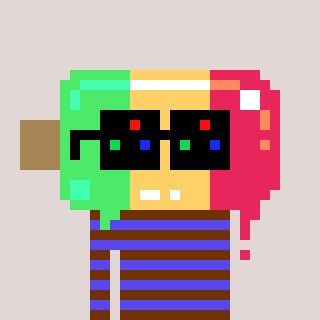
a pixel art character with square black sunglasses, a icepop-shaped head and a computerblue-colored body on a warm background